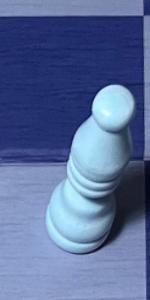
Label: Bishop_White